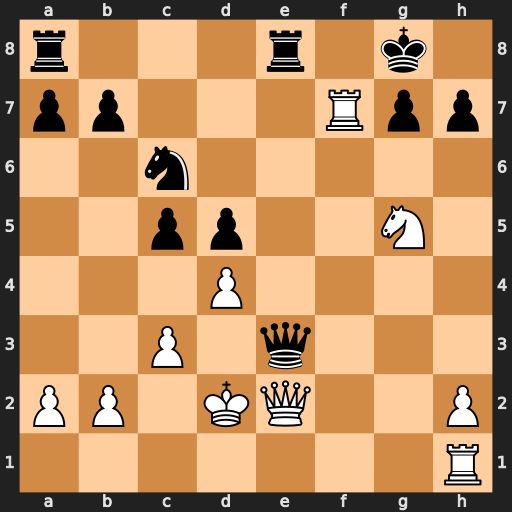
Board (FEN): r3r1k1/pp3Rpp/2n5/2pp2N1/3P4/2P1q3/PP1KQ2P/7R
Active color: w
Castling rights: -
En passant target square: -
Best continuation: Qxe3 Rxe3 Kxe3